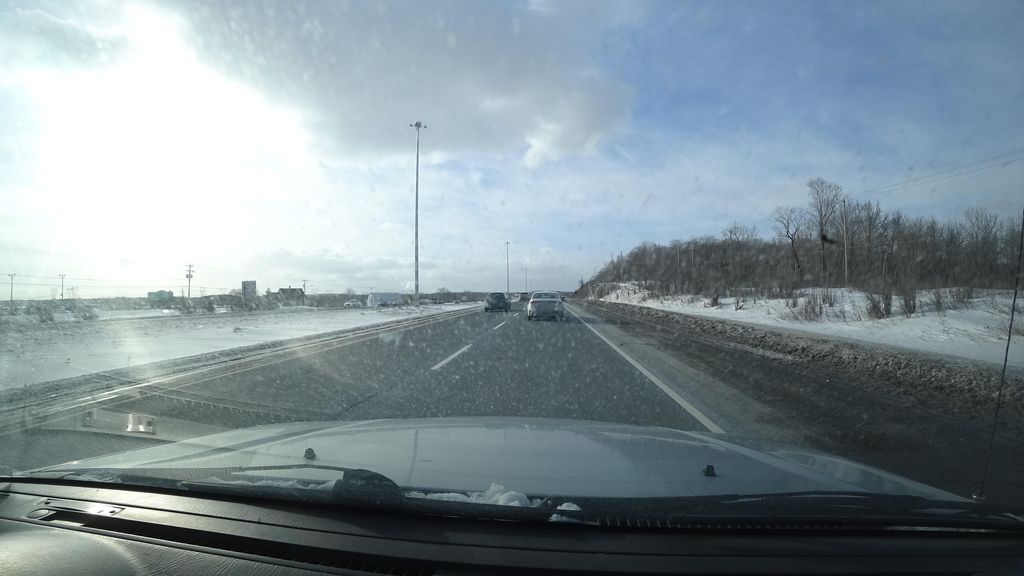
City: quebec_city